Question: I have a php questionare page which generates multiple questions from a database. All of the questions are true false, but there are a few that have a fill text field in addtion (see picture). If the fill in text field ('fill_in_quest_text') has text in it , the response and text are saved into the msyslq database. But if there is no text in the textbox for the question, I don't want the response with it's accompanying question number submitted. I think there is a simple solution, but I am not knowledgeable enough about php to figure out how to do it -- namely to only insert into the database the response when there is text in the text box.
Here's what the questions and fill in questions look like:

Here is the relevant code that takes the responses from the _POST variable and puts them into the "responses" table.
'''
foreach( $_POST['question'] as $key => $questionToInsert )
{
$follow = ( isset($_POST['follow'][$key]) ) ? $_POST['follow'][$key] : '';
$fill_in_quest_text = ( isset($_POST['fill_in_quest_text'][$key]) ) ?
$_POST['fill_in_quest_text'][$key] : '';
$q = ( isset($_POST['q'][$key]) ) ? $_POST['q'][$key] : '';
$query = "insert into responses(userid,question_id,response_main,
response_followup,category,response_time,unique_session,fill_in_quest_text)
values('".$_SESSION['userid']."','".$_POST['question'][$key]."', '".$q."',
'".$follow."','".$_POST["category"]."','".date("Y-m-d")."',
'".$_SESSION['unique_session']."','".$fill_in_quest_text."')";
mysql_query($query);
}
'''
Here is the html from the browser that corresponds with the screenshot above. (Sorry for the mess)
'''
<tr>
<td width="70" valign="top"><input type="radio" name="q[37]" value="yes" onClick='callme("q37","y","follow37")'> Yes
<input type="hidden" name="question[37]" value="364"></td>
<td width="70" valign="top"><input type="radio" name="q[37]" value="no" onClick='callme("q37","n","follow37")' >
No</td>
<td>I neither regret the past nor wish to close the door on it.</td>
</tr>
<tr>
<td width="70" valign="top">&nbsp;</td>
<td width="70" valign="top">&nbsp;</td>
<td ><div id="q37" style="display:none">
<input type="checkbox" id="follow37" name="follow[37]" value="yes" >
I would like to work on this</div>
<br>
</td></tr>
<tr>
<td width="70" valign="top"><input type="radio" name="q[38]" value="yes" onClick='callme("q38","y","follow38")'>
Yes
<input type="hidden" name="question[38]" value="365"></td>
<td width="70" valign="top"><input type="radio" name="q[38]" value="no" onClick='callme("q38","n","follow38")' >
No</td>
<td>I read meaningful texts and discuss them with others.</td>
</tr>
<tr>
<td width="70" valign="top">&nbsp;</td>
<td width="70" valign="top">&nbsp;</td>
<td ><div id="q38" style="display:none">
<input type="checkbox" id="follow38" name="follow[38]" value="yes" >
I would like to work on this</div>
<br>
</td></tr>
<tr>
<td width="70" valign="top"><input type="radio" name="q[39]" value="yes" onClick='callme("q39","y","follow39")'>
Yes
<input type="hidden" name="question[39]" value="366"></td>
<td width="70" valign="top"><input type="radio" name="q[39]" value="no" onClick='callme("q39","n","follow39")' >
No</td>
<td>Other: <input style='font-size=13px;' type='text' size='90' name='fill_in_quest_text[39]'></td>
</tr>
<tr>
<td width="70" valign="top">&nbsp;</td>
<td width="70" valign="top">&nbsp;</td>
<td ><div id="q39" style="display:none">
<input type="checkbox" id="follow39" name="follow[39]" value="yes" >
I would like to work on this</div>
<br>
</td></tr>
<tr>
<td width="70" valign="top"><input type="radio" name="q[40]" value="yes" onClick='callme("q40","y","follow40")'>
Yes
<input type="hidden" name="question[40]" value="367"></td>
<td width="70" valign="top"><input type="radio" name="q[40]" value="no" onClick='callme("q40","n","follow40")' >
No</td>
<td>Other: <input style='font-size=13px;' type='text' size='90' name='fill_in_quest_text[40]'></td>
</tr>
<tr>
<td width="70" valign="top">&nbsp;</td>
<td width="70" valign="top">&nbsp;</td>
<td ><div id="q40" style="display:none">
<input type="checkbox" id="follow40" name="follow[40]" value="yes" >
I would like to work on this</div>
<br>
</td>
</tr>
<tr>
<td colspan="3"><input id="btns" type="submit" name="submit" value=" Submit " onClick="return countUAquestions()">&nbsp;&nbsp;
<!-- <input type="button" name="button" value="Cancel" onClick="window.location.href='welcome_page.php'"> -->
<input id="btns" type="button" name="button" value=" Cancel " onClick="return jsconfirm()"></td>
</tr>
<tr>
<td colspan="3" height="20">&nbsp;</td>
</tr>
</table>
<input type="hidden" name="category" value="Spiritual_Wellness">
<input type="hidden" name="total_questions" value="40">
</form>
</div>
'''
Let me know if I need to supply more detail. I think it can be done with JavaScript as well, but couldn't quite figure that out either.
Thanks.
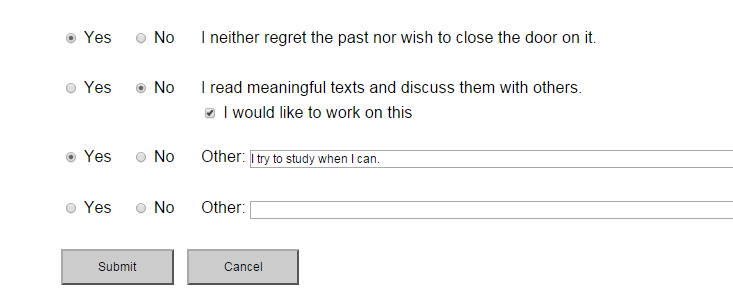
Answer: You should be able to simply check the "truthiness" of your input. This will eliminate responses like the empty string '""', which is what you're likely getting from the empty inputs.
Try modifying your code as follows:
'''
$q = ( isset($_POST['q'][$key]) ) ? $_POST['q'][$key] : '';
// Don't store "falsy" $q
if ($q)
{
$query = "insert into responses(userid, question_id, response_main, response_followup, category, response_time, unique_session, fill_in_quest_text) values ('".$_SESSION['userid']."','".$_POST['question'][$key]."', '".$q."', '".$follow."','".$_POST["category"]."','".date("Y-m-d")."', '".$_SESSION['unique_session']."','".$fill_in_quest_text."')";
mysql_query($query);
}
'''
# UPDATE
According to OP's comment, if you want to save of the fields which may be empty, you'll need to inform PHP somehow. By default, PHP has no way of knowing what type of input a piece of data is coming from. One way to implement this could be the following:
'''
<input type="text" name="no_save">
<input type="checkbox" name="yes_save" value="1">
<input type="hidden" name="force_save[]" value="yes_save">
<input type="checkbox" name="yes_save2" value="1">
<input type="hidden" name="force_save[]" value="yes_save2">
'''
The idea here is to build an array of the inputs we want to force storage in the DB. Then we just check if the input key is in the 'force_save' array:
'''
// this line:
if ($q) {}
// becomes:
if ($q || in_array($key, $_POST['force_save'])) {}
'''